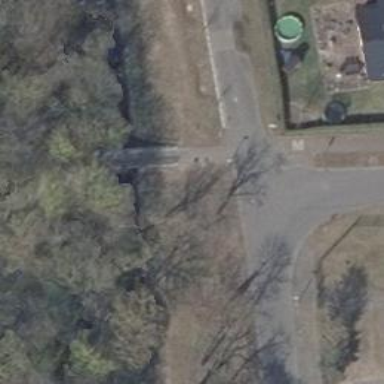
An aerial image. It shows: Unmarked crossing on the road.